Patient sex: M
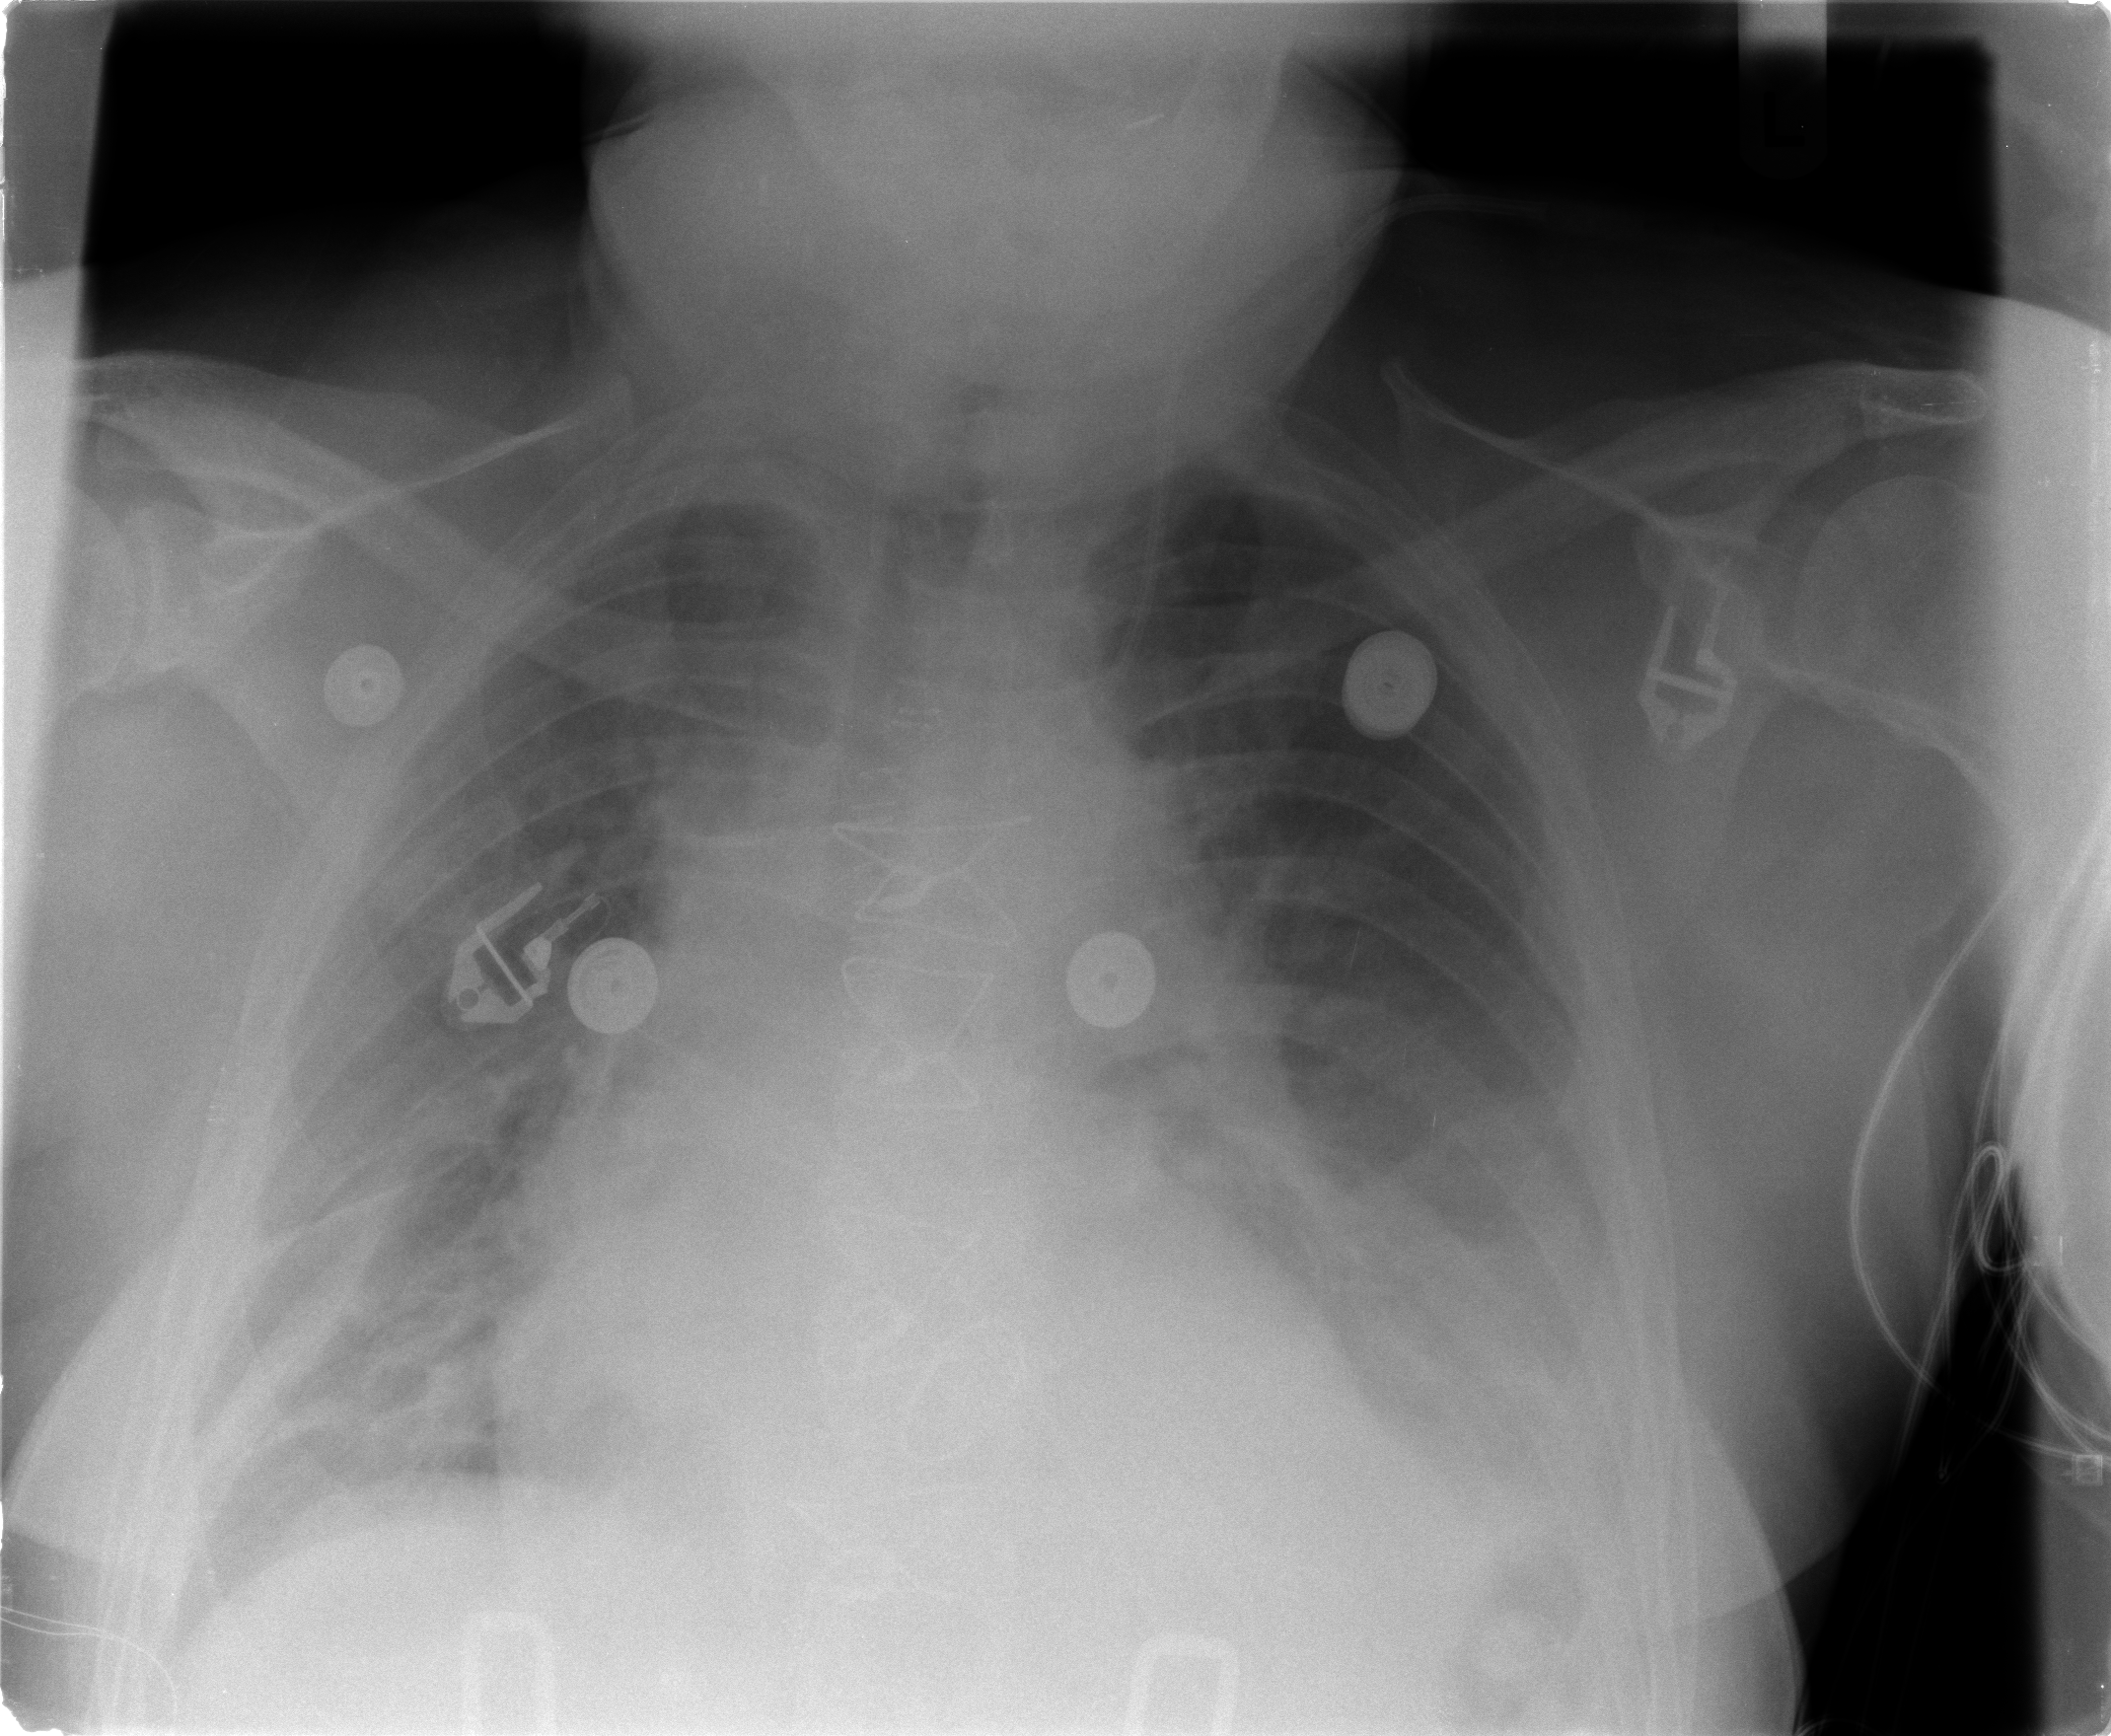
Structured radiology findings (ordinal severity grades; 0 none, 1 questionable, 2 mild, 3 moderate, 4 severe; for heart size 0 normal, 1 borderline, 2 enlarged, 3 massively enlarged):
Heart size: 2
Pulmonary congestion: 2
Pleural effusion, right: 1
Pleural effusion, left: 2
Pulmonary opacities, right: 1
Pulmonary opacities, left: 0
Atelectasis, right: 2
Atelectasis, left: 2